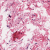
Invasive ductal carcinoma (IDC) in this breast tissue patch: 0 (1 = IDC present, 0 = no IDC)